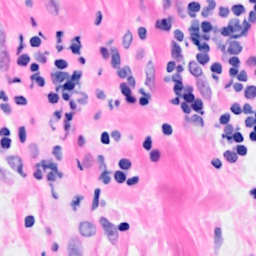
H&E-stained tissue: Breast